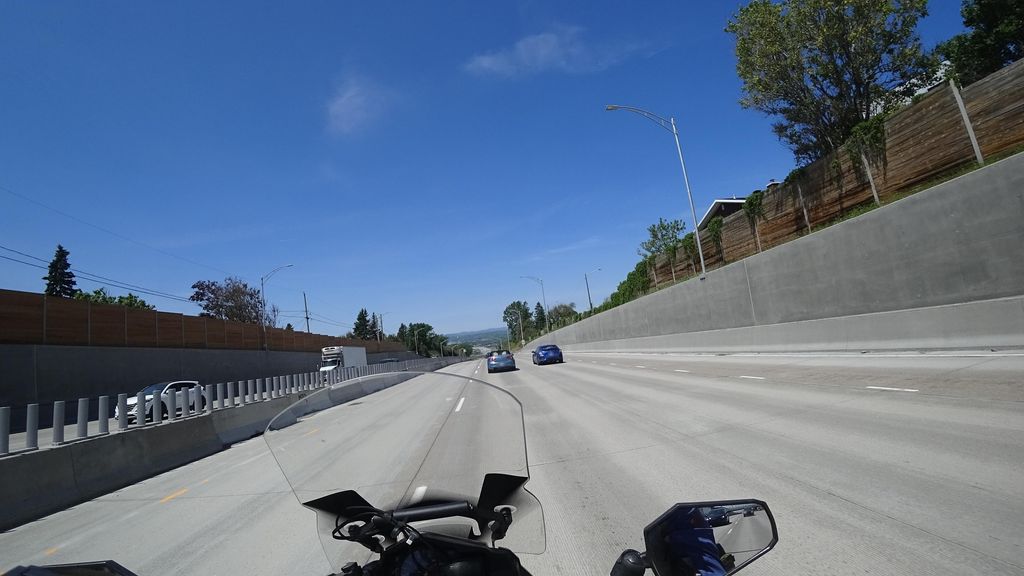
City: quebec_city